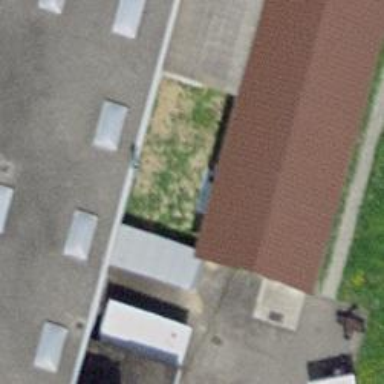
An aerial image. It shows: Shed building.